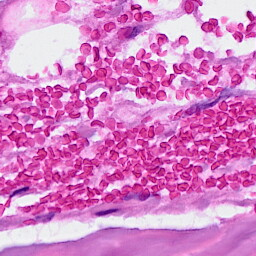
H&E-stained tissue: Breast